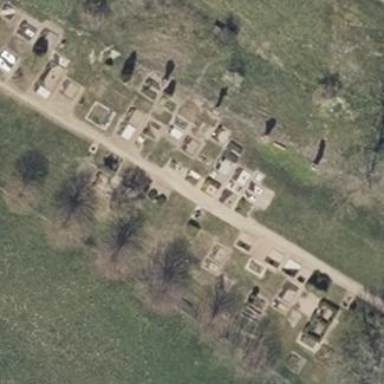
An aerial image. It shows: Cemetery.